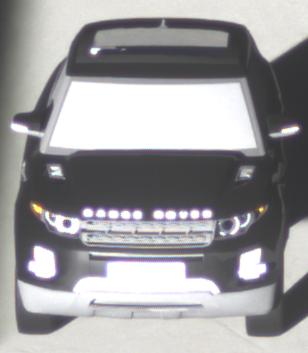
Make: Land Rover
Model: Range Rover Evoque 2.0 Si4
Detailed model: Range Rover Evoque (I)
Model produced from: 2011/08
Model produced until: 2013/11
Doors: 5
Color: black
Road condition: dry road
Daytime: sunrise or sunset
Contrast: high contrast